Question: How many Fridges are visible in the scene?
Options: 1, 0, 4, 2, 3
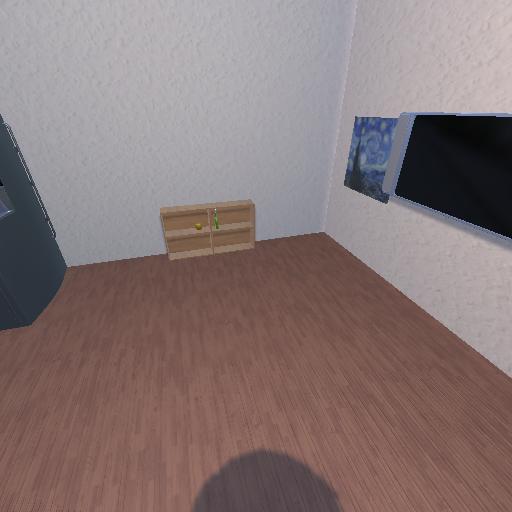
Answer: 1